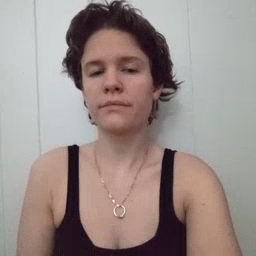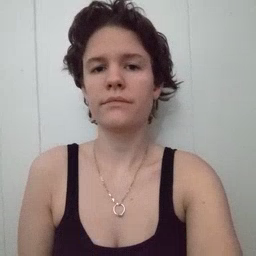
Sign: red